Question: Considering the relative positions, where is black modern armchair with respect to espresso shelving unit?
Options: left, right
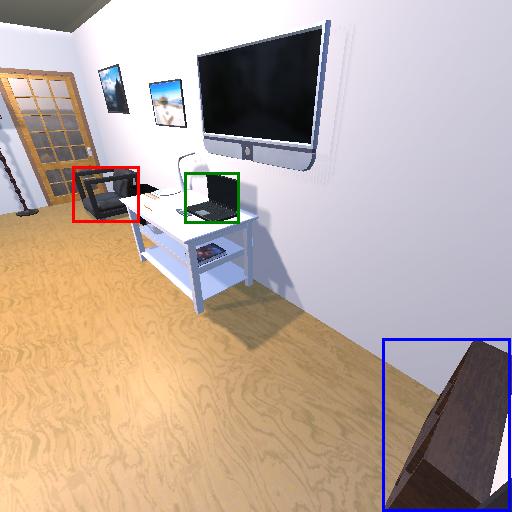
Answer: left